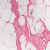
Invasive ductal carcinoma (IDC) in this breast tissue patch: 0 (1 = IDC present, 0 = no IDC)